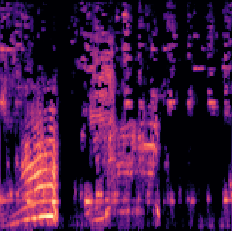
Sound class: Cow